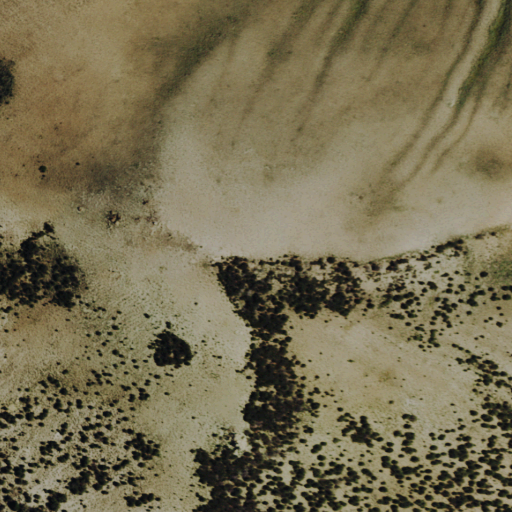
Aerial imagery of mountain in Nevada named Bald Mountain containing shrub and evergreen forest